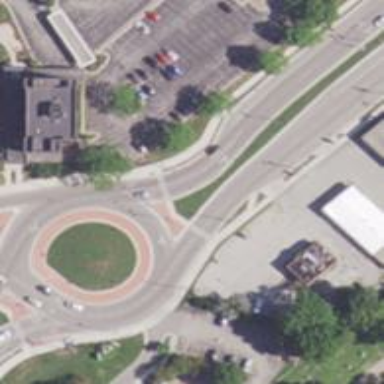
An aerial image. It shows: Roundabout at primary highway.